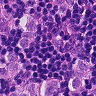
Metastatic tissue present: yes